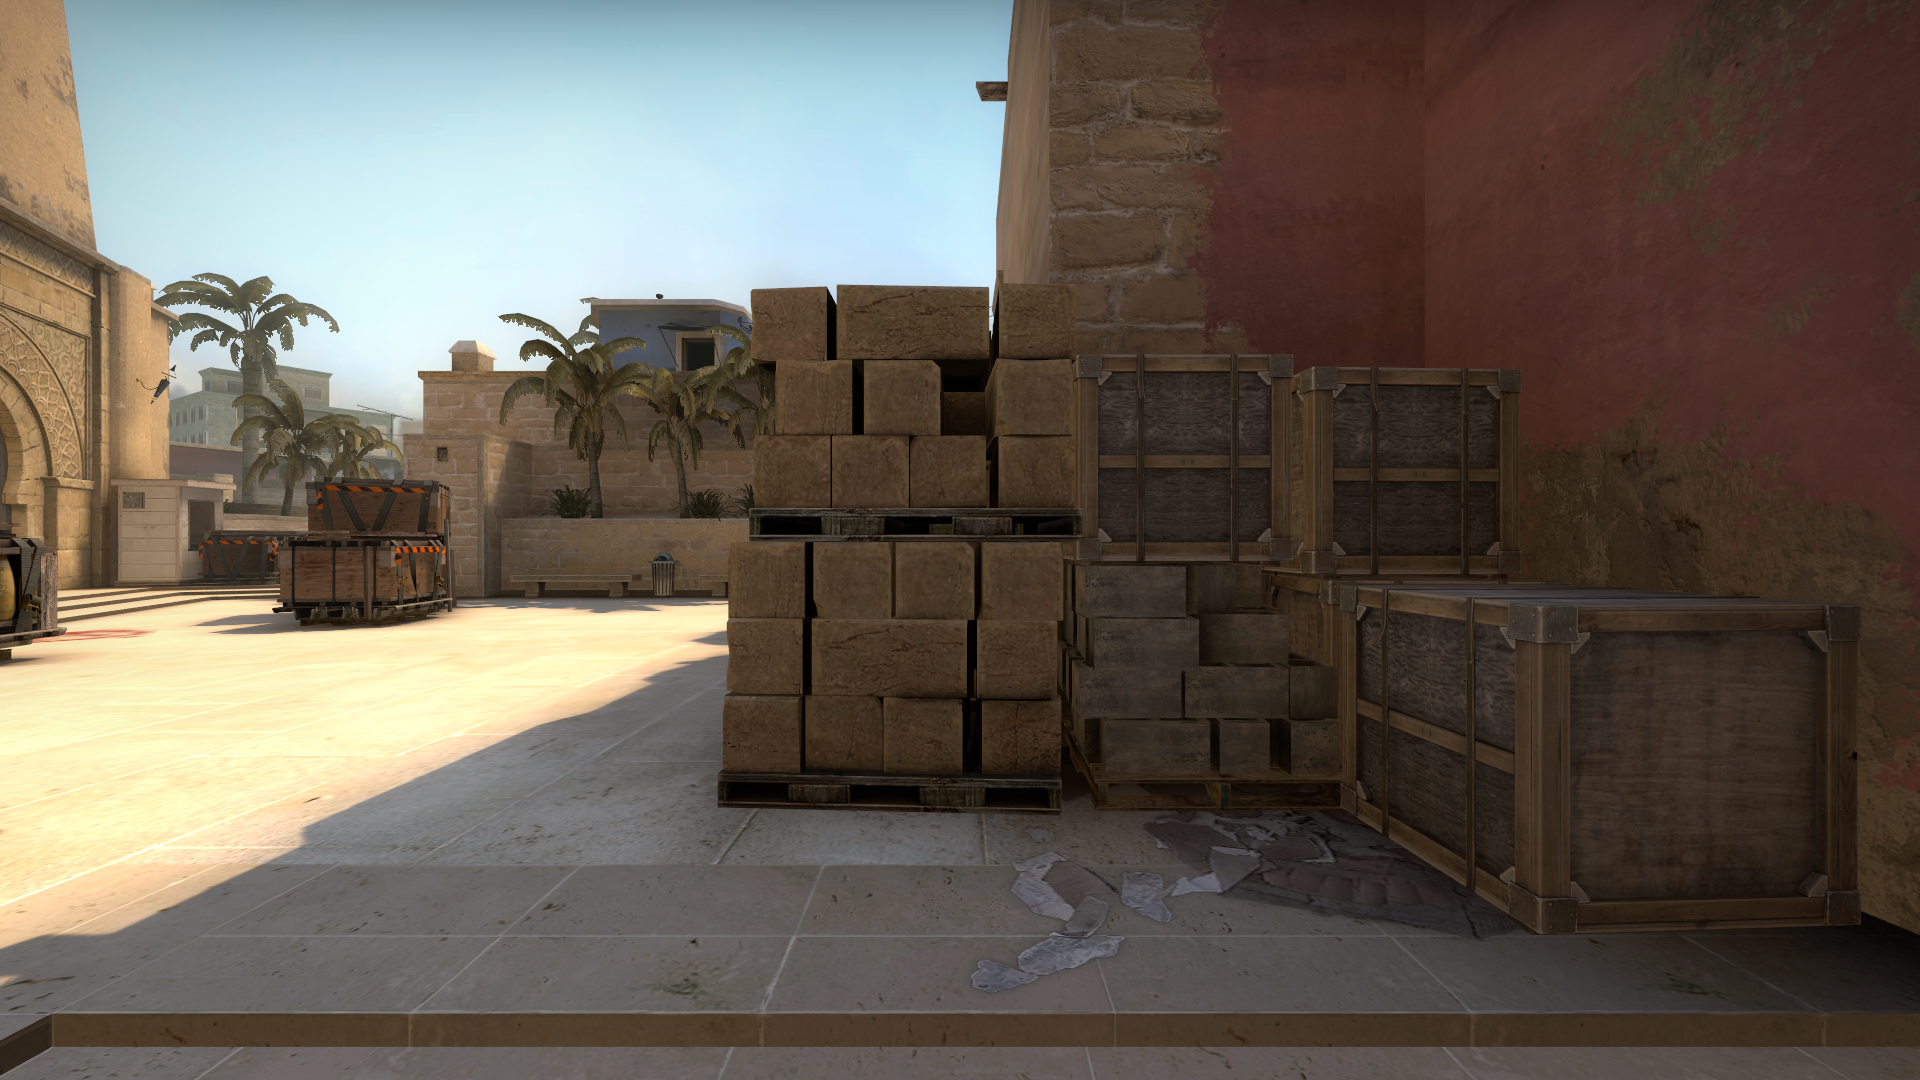
Map: de_mirage